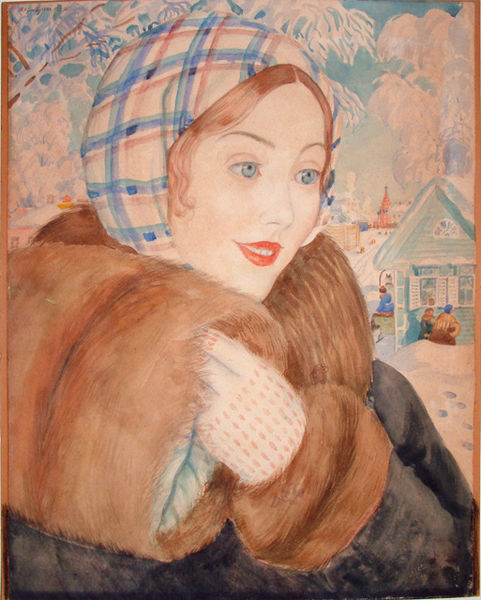
Titel: A Russian Village Beauty, A Russian Village Beauty
Künstler: Boris Kustodiev
Standort: Amherst (Massachusetts, USA)
Institution: Mead Art Museum, Amherst College
Schlagwörter: baum, blau, blätter, gemälde, laub, weiß, bäume, menschen, mädchen, stadt, äste, braun, fenster, frau, handschuh, handschuhe, holz, kariert, mund, nase, profil, schwarz, zeichnung, eis, haus, rot, schnee, tuch, weg, malerei, blond, jung, mütze, augen, gesicht, kragen, pelz, bildnis, portrait, porträt, kalt, zweige, kirche, haare, mantel, blaue augen, lippen, locken, kinder, turm, fell, lächeln, farbig, russland, dorf, wasserfarbe, naiv, winter, werbung, bank, architecture, blue, church, hands, hat, people, red, white, window, women, black, collar, face, gouache, green, hair, lady, nose, painting, windows, woman, kopftuch, pink, brown, lippenstift, tusche, fensterladen, spaziergang, kälte, lithographie, pinsel, tinte, hand, pelzkragen, muff, pelzmantel, rote haare, glove, sky, tree, building, girl, house, young, roof, trees, village, eyes, snow, look, shawl, purple, bonnet, coat, fur, mouth, scarf, jacket, smile, ice, blue eyes, door, town, happy, smiling, person, day, water colour, watercolor, school, foreground, red lips, cabin, home, beautiful, lips, redhead, spire, eyebrows, blue sky, cold, gloves, clothing, russia, russian, pretty, auburn, eyelashes, frost, warm, plaid, leute, hir, lipstick, footprints, toen, lipe, snowing, stole, mittens, miss, russisch, lächelnde dame, fur coat, lippen rot, beautifu, lippe, weißer handschuh, schwarzer mantel, blaues, holzhaus, mof, oriole window, hgand, augenbrauen, faux